Question:
Why this other class file is running instead of the one I clicked on please help. My Process is included in the gif, I can't tell why this is occurring.
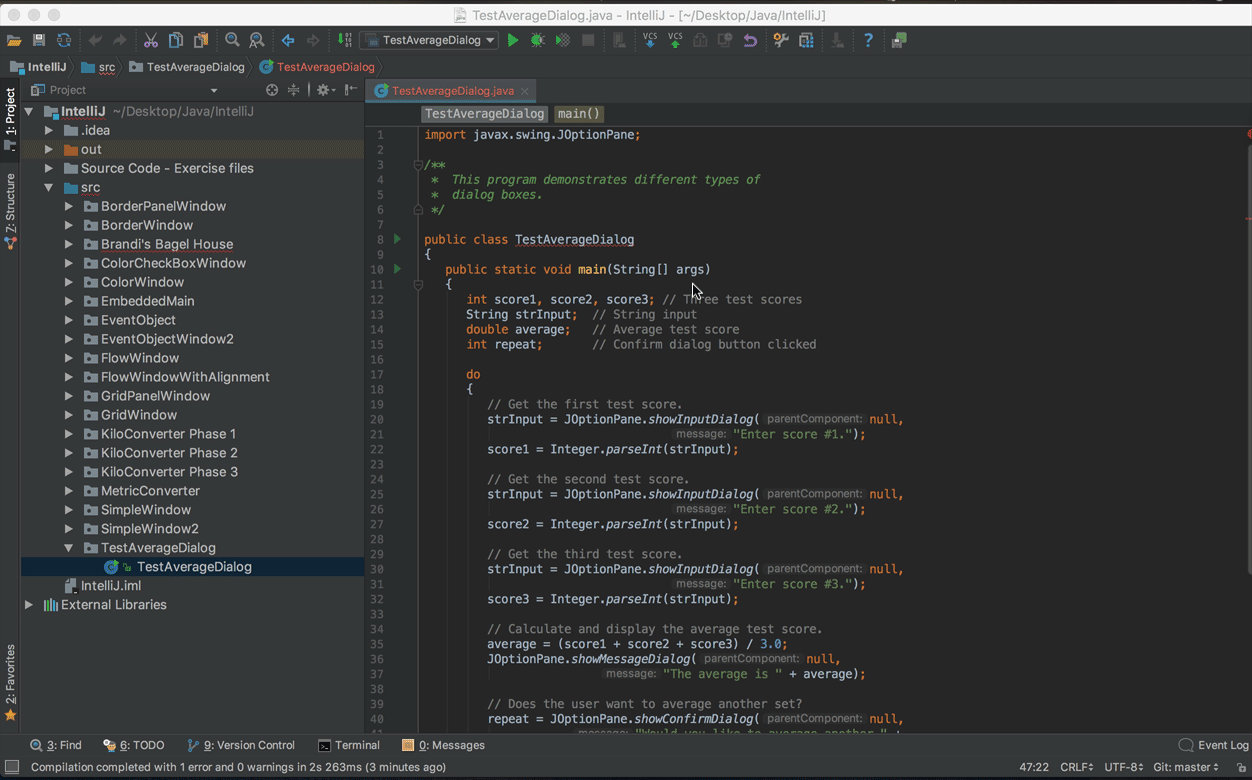
Answer: This usually happens because before running the test class, the IDE needs to build the project, it found a class that has error and can not complete the test. You can try to fix the 'ButtonPanel.java' class and try to run the test again